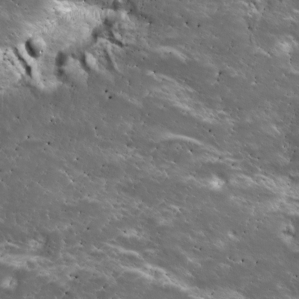
Label: non_frost